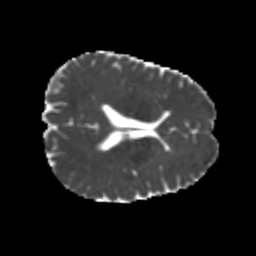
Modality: MD
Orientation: axial
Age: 21
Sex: male
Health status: healthy
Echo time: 0.074 s